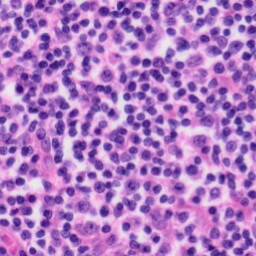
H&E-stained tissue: Tonsil